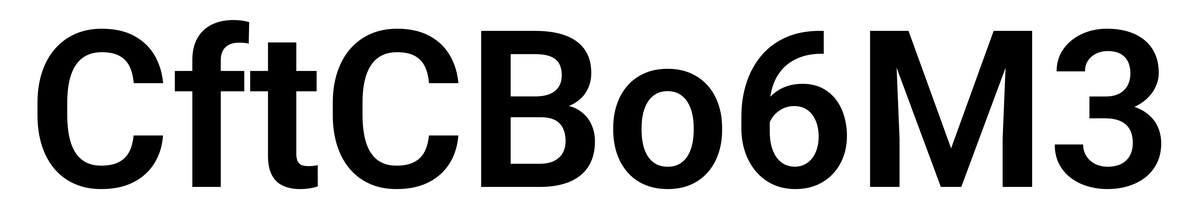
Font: Roboto_SemiBold